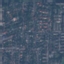
Land use / land cover: Residential